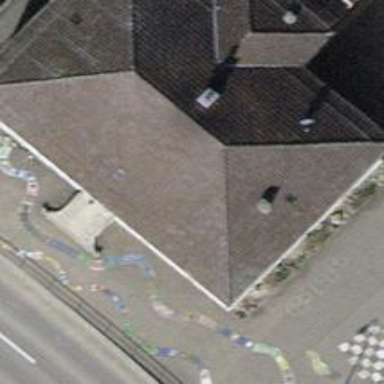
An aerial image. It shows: School building.